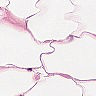
Metastatic tissue present: no